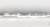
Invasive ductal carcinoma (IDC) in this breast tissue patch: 0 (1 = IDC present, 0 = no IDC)